Interaction volume radius: 5 \u00c5
Interaction volume height: 30 \u00c5
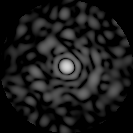
Disorder parameter: 0.8492